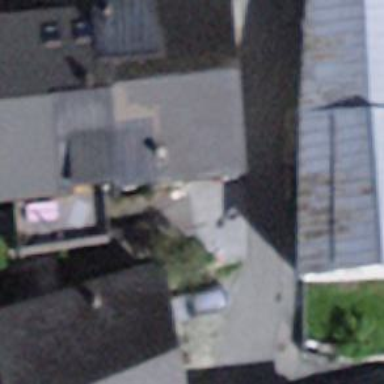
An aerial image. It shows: Building with gabled roof oriented across.